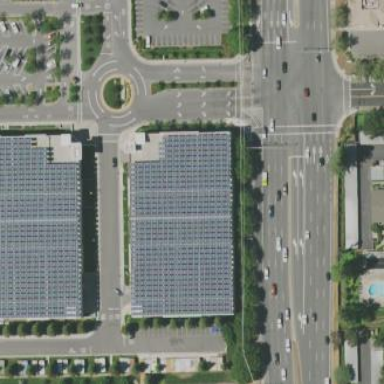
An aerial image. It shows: Solar photovoltaic panel generator on the roof of building.